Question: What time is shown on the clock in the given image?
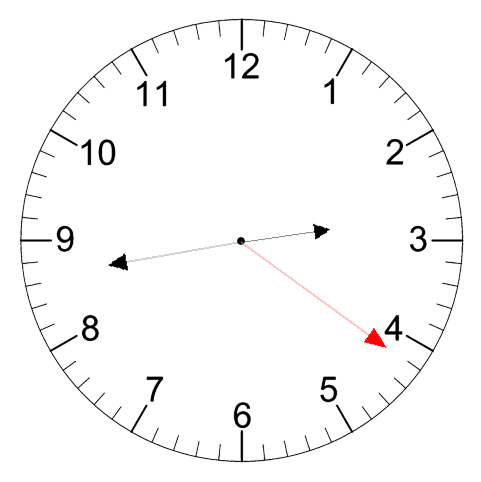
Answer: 02:43:21